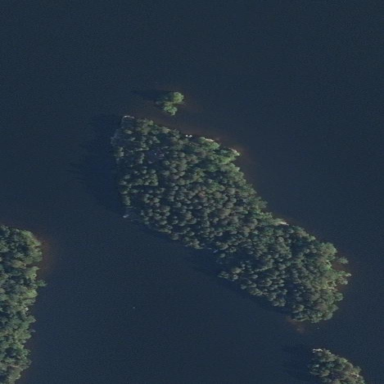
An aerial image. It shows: Islet surrounded by woodland.